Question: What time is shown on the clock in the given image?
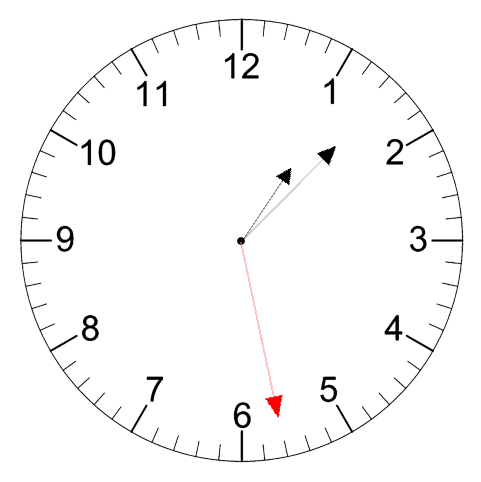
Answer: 01:07:28